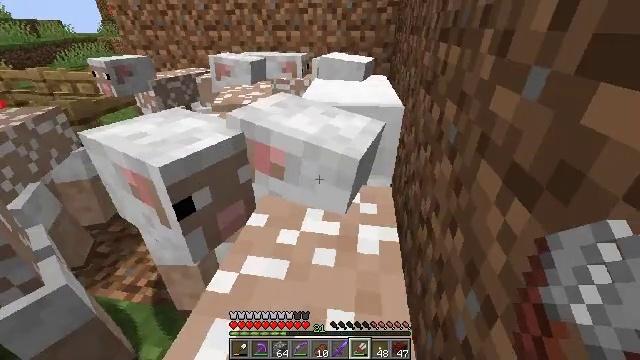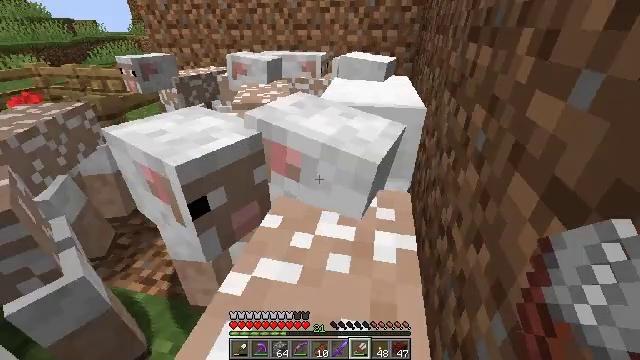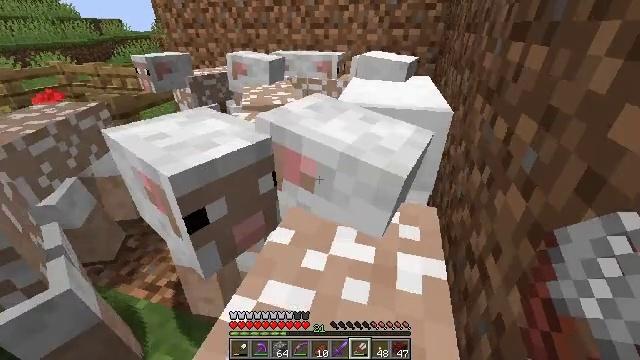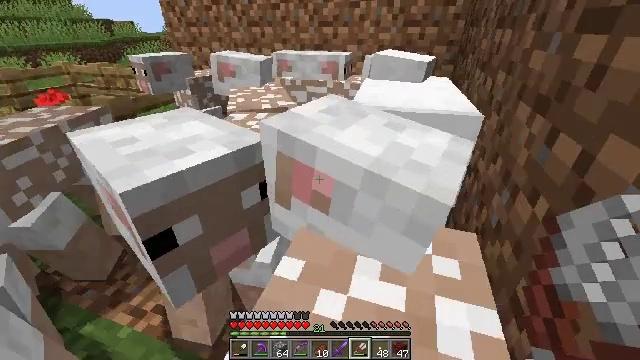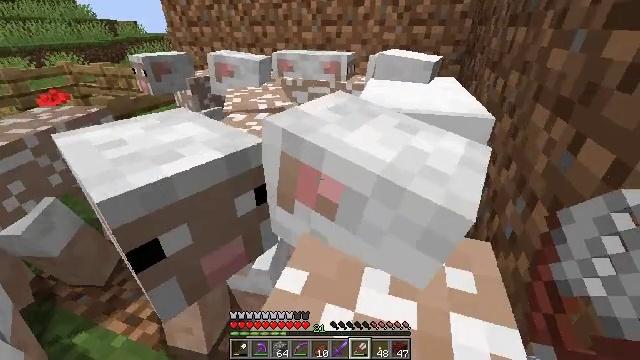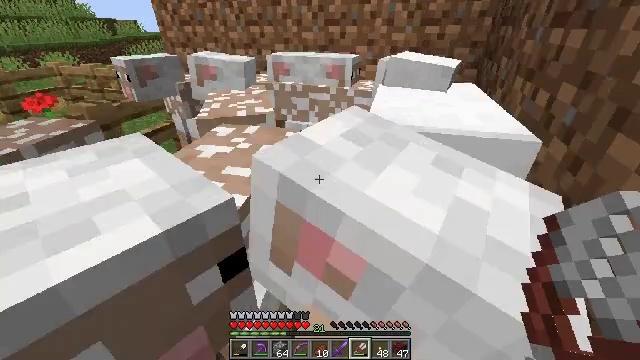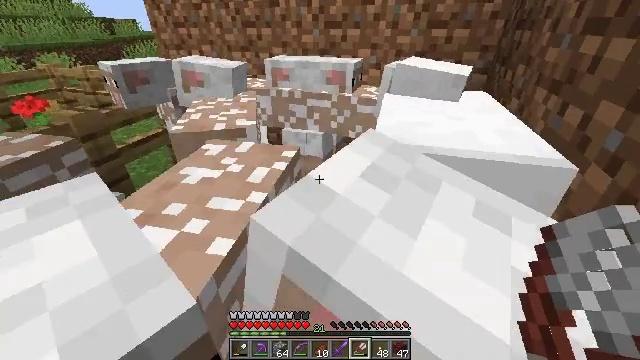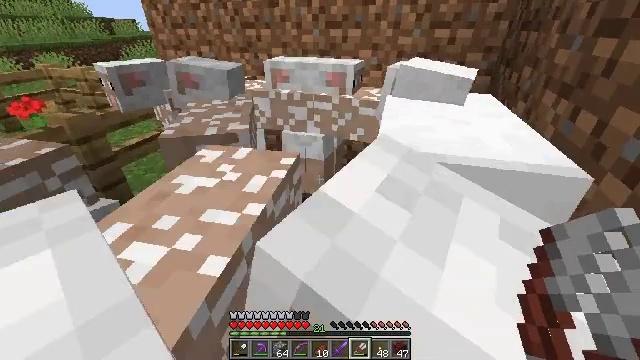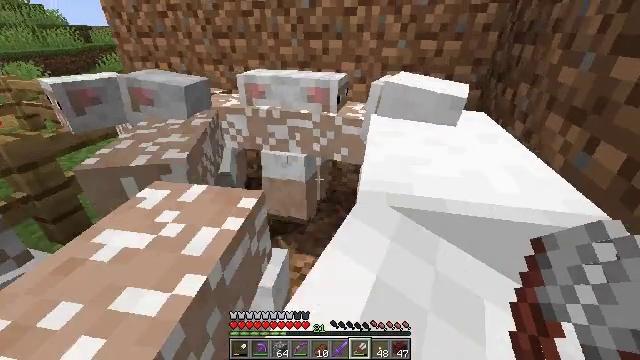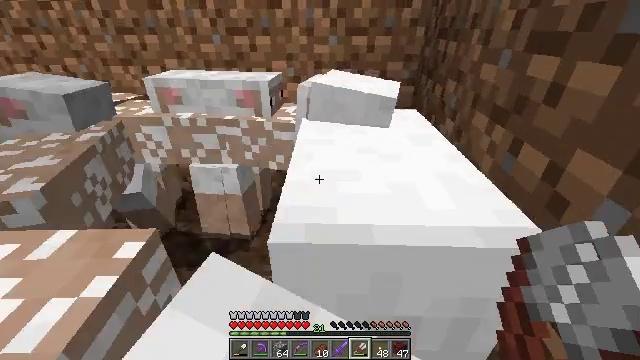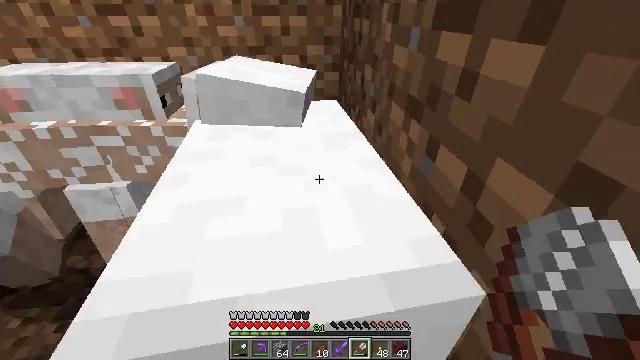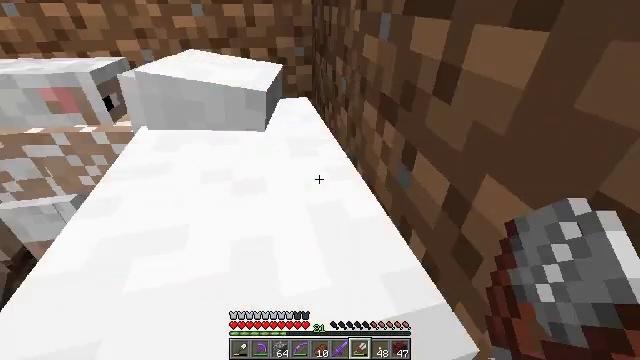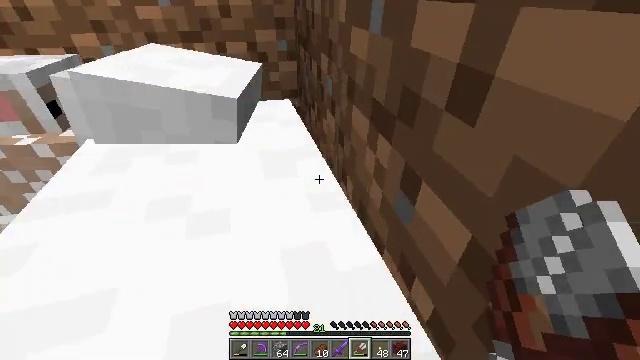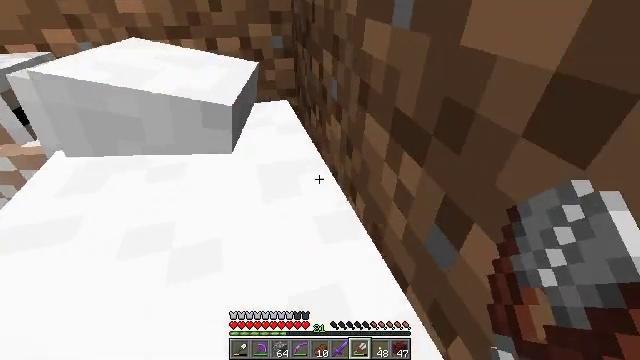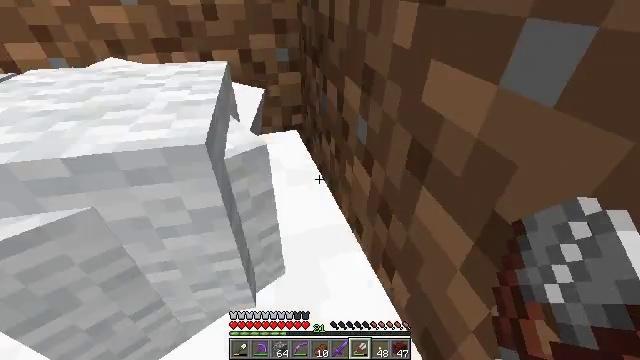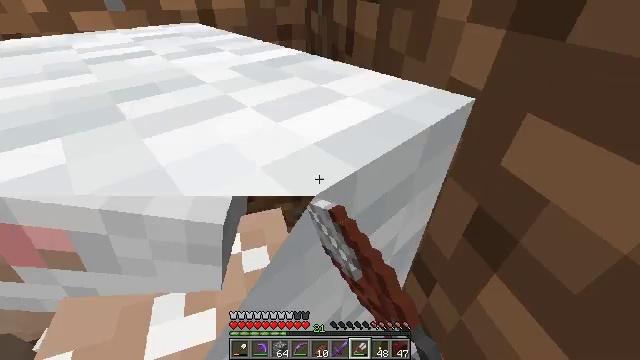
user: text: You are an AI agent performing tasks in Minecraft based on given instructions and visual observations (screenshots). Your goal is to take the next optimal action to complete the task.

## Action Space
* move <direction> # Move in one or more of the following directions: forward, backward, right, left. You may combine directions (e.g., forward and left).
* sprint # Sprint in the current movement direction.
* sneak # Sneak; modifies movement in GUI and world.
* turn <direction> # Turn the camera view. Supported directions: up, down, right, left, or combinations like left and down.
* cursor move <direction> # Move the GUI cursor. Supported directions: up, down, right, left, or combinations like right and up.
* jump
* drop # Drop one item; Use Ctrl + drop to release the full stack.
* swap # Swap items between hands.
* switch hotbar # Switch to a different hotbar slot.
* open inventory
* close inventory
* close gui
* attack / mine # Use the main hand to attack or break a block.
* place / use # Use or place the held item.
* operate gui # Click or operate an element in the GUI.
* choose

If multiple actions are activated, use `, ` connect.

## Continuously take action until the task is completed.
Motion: motion action
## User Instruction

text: Hunt a cow.
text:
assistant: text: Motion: move forward, turn left, use / place
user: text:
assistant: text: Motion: move forward, turn left, use / place
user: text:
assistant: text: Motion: move forward, turn left, use / place
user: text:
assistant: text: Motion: move forward, use / place
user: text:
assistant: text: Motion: move forward, use / place
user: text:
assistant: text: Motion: move forward, use / place
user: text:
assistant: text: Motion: move forward, use / place
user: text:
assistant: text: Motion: move forward and move right, turn right and up, use / place
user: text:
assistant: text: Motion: move forward and move right, turn right, use / place
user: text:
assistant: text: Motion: move forward and move right, turn right and down, use / place
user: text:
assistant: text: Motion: move forward and move right, turn right and down, use / place
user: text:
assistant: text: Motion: move forward, turn right and down, use / place
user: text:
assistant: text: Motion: move forward, turn right, use / place
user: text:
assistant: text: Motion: move forward, use / place
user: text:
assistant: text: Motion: move forward, use / place
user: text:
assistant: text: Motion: move forward, turn down, use / place
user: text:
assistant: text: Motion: move forward, turn left and down, use / place
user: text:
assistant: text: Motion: turn left and down, use / place
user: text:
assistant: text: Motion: turn left and down, use / place
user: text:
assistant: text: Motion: turn left and down, use / place
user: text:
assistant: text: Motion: turn left and down, use / place
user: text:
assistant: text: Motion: turn left and down, use / place
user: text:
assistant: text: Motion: turn left and down, use / place
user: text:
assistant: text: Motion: turn left, use / place
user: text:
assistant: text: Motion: turn left and up
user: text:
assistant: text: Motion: turn left and up
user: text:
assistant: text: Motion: turn left and up
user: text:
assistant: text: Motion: move forward, turn left and up
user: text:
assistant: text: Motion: move forward, turn left and up
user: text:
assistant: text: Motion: move forward, turn left and up